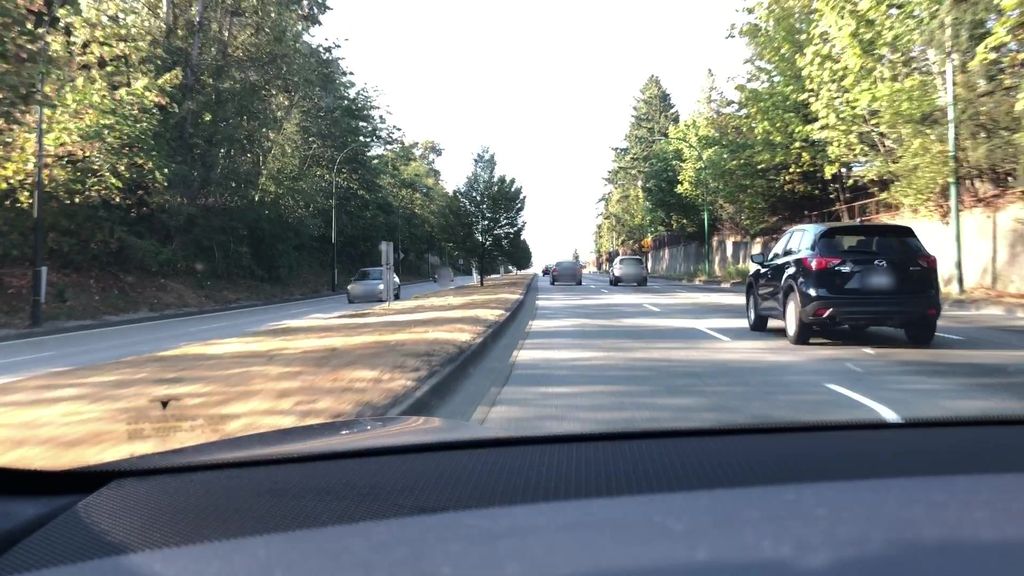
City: vancouver